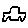
Label: car